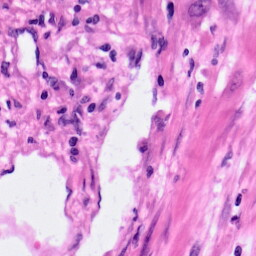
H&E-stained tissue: Pancreatic